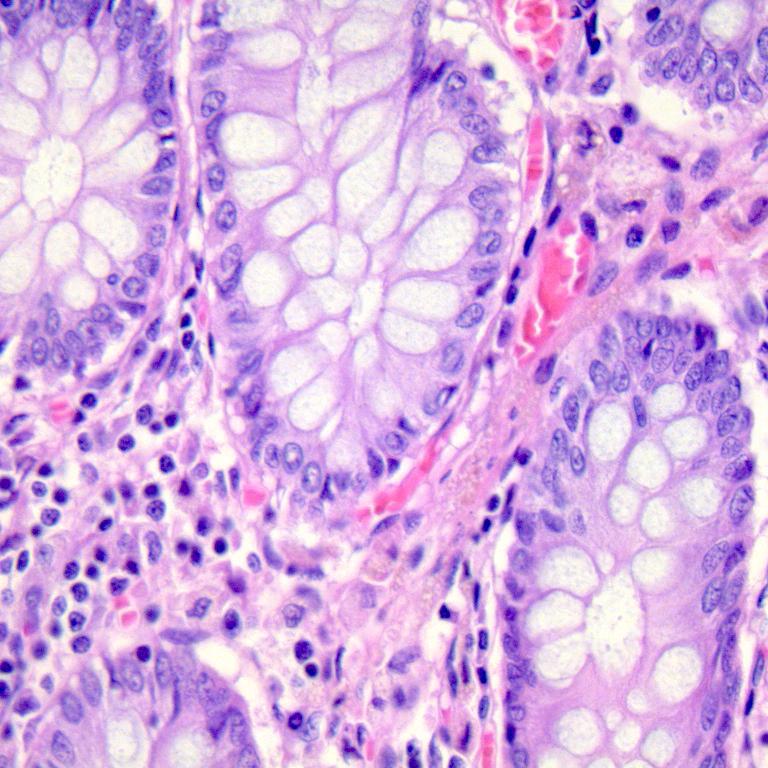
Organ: colon
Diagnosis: benign